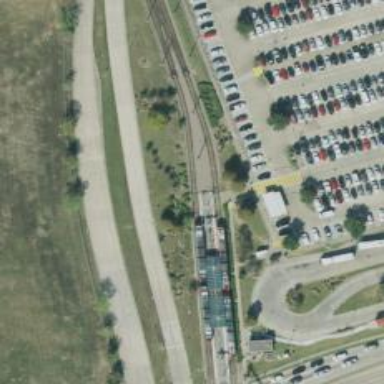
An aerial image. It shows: Railway crossing.